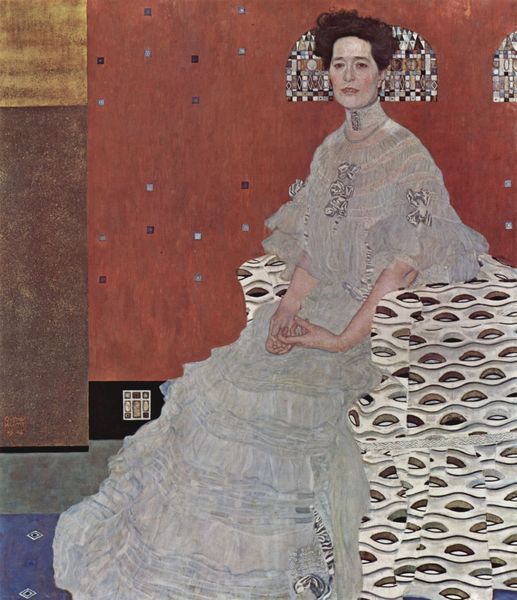
Titel: Porträt der Fritza Riedler
Künstler: Gustav Klimt
Standort: Wien
Institution: Österreichische Galerie im Belvedere
Schlagwörter: blau, hand, weiß, gelb, ocker, sitzen, blumen, braun, bunt, elegant, fenster, frau, frisur, grau, haar, hintergrund, jahrhundertwende, kleid, mund, nase, schmuck, schwarz, stuhl, blick, dame, rot, tuch, haube, muster, ornament, teppich, wand, arme, augen, blass, gesicht, inkarnat, kragen, silber, ärmel, bildnis, hals, hände, portrait, porträt, flach, boden, auge, gold, haare, reich, sessel, sitzend, adel, lippen, rosa, seide, oval, lächeln, wangen, halsband, abstrakt, kette, modern, jugendstil, tapete, weib, ornamente, sitzt, verzierung, robe, edel, rüschen, schoß, halsschmuck, klimt, halskette, abendkleid, gemustert, rechteck, künstler, stehkragen, bildniss, ornamental, quadrate, geometrisch, wiener, wien, gerafft, ornamentik, gustav, dekorativ, kubisch, organza, gustav klimt, h nde, wangen4, t, 1910, albertina